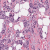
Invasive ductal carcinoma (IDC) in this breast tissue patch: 1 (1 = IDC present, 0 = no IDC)